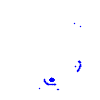
Particle: electron